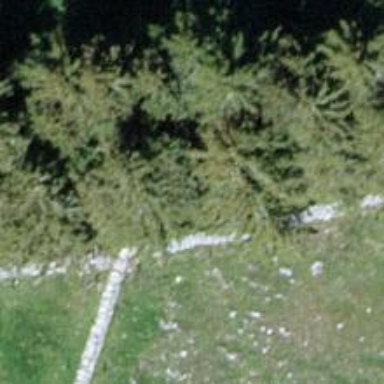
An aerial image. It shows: Wall barrier.